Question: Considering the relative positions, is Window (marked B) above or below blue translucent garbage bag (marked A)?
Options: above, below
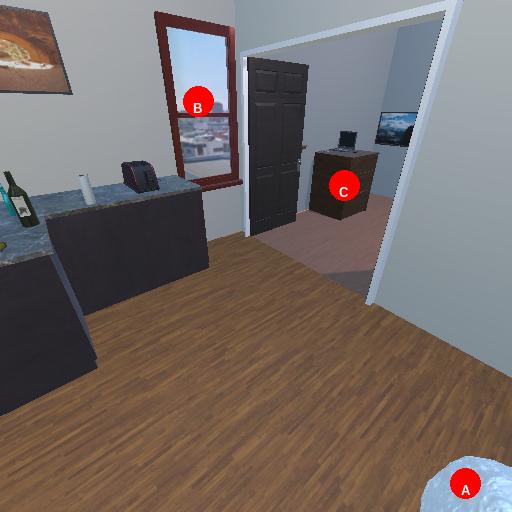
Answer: above